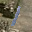
Label: 1